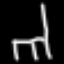
Label: chair